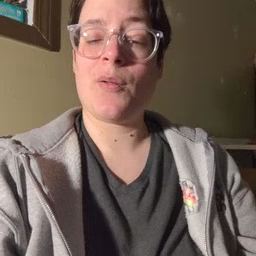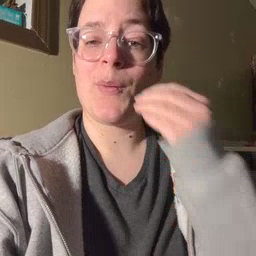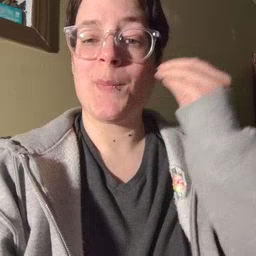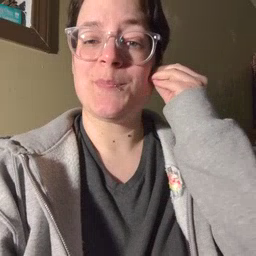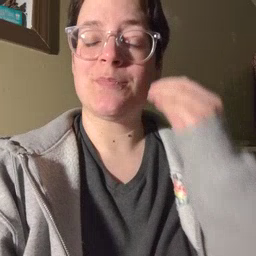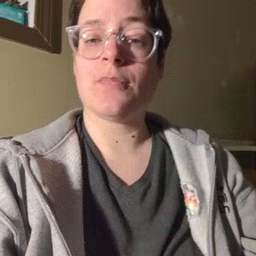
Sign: home